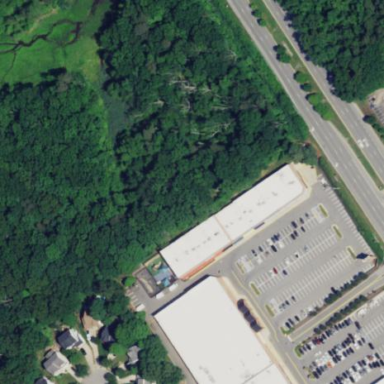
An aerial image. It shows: Retail building.